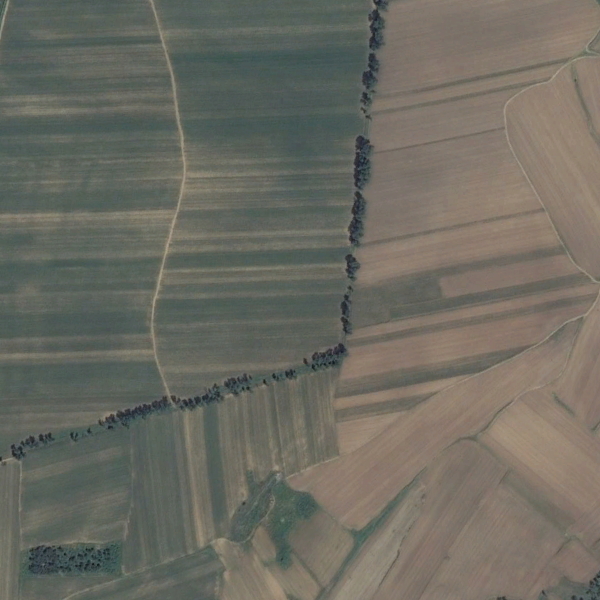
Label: Farmland